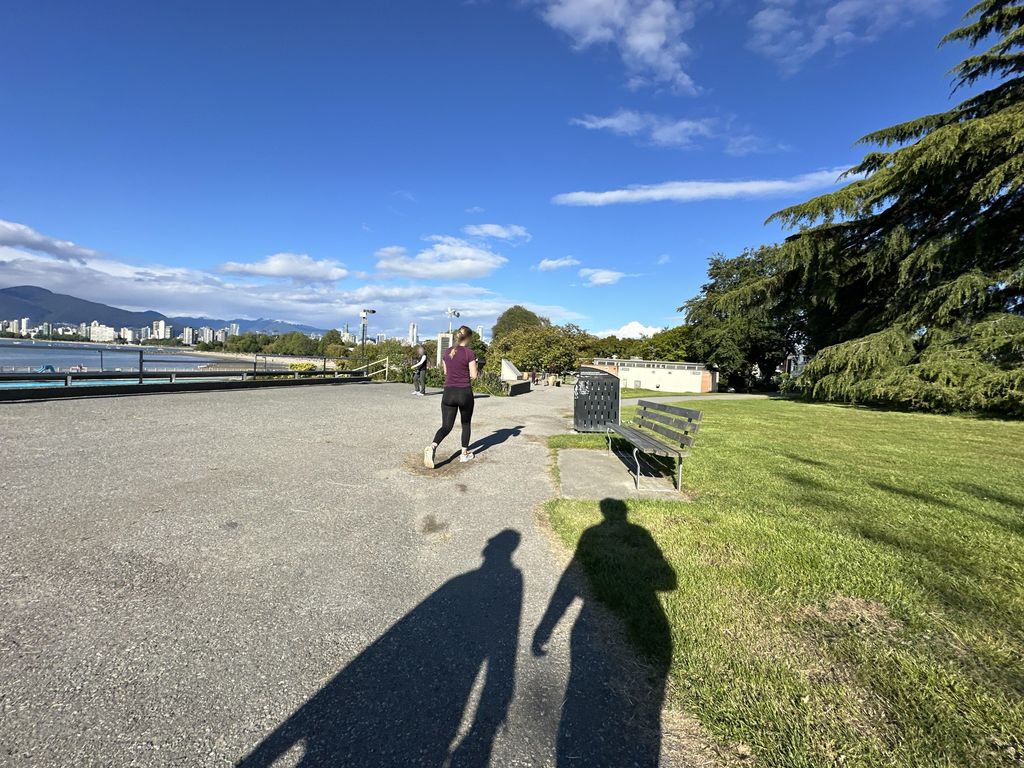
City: vancouver